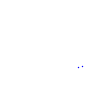
Particle: proton